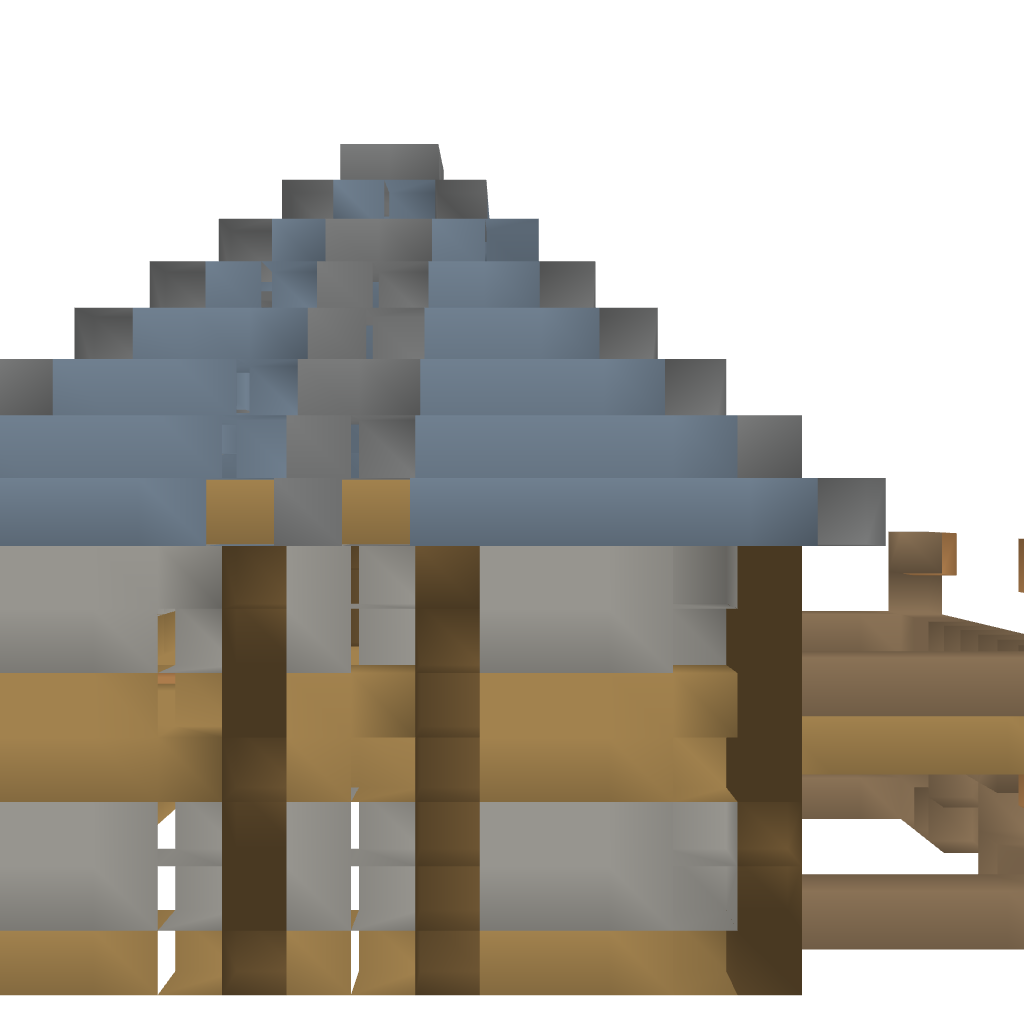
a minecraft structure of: Just A House